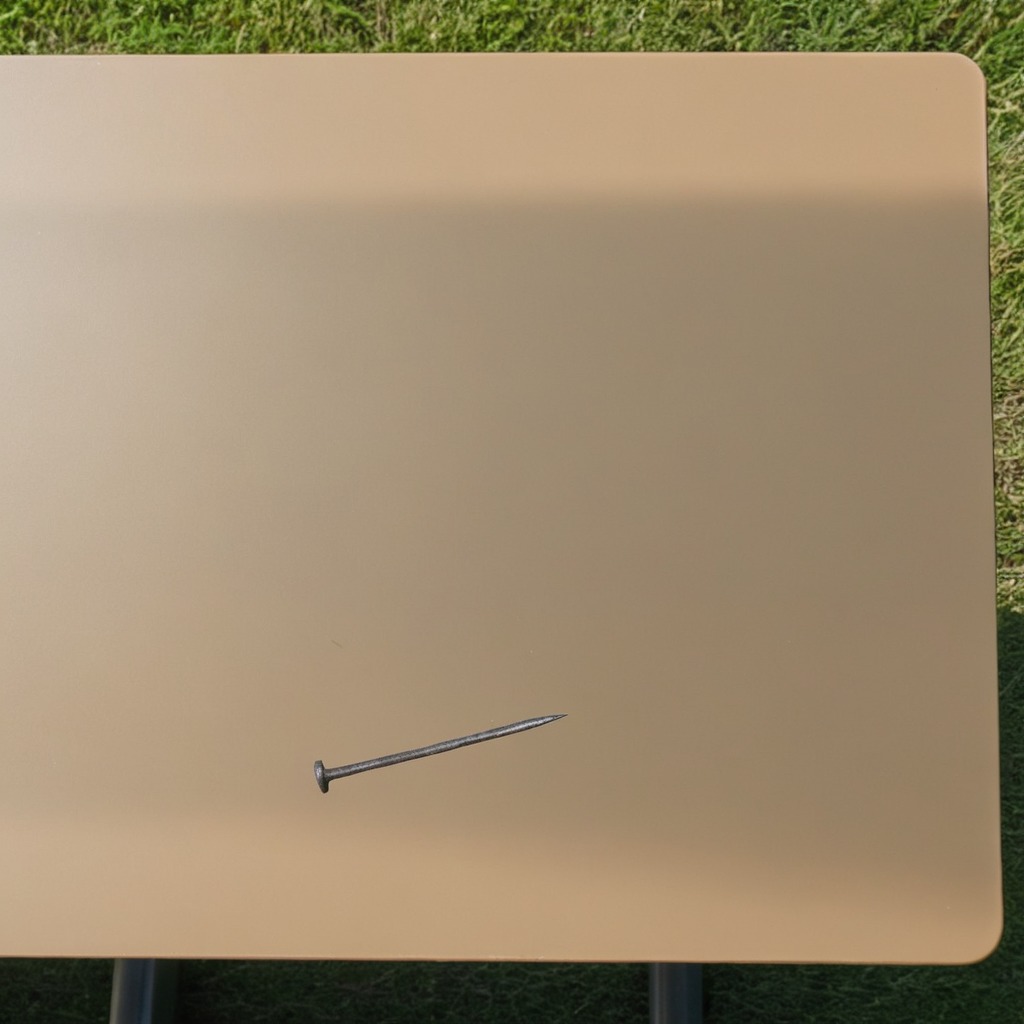
An iron nail lies on the table.